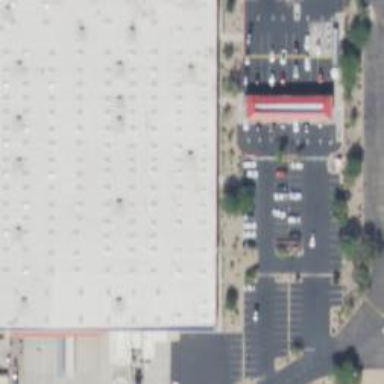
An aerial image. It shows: Wholesale shop located inside building.